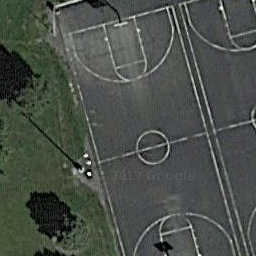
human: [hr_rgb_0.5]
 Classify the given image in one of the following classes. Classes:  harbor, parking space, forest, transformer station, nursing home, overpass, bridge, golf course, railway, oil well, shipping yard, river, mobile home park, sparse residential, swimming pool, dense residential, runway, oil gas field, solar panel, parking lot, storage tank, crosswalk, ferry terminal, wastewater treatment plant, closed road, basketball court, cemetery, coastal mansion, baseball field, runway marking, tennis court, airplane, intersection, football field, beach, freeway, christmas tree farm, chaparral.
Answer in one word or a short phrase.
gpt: basketball court